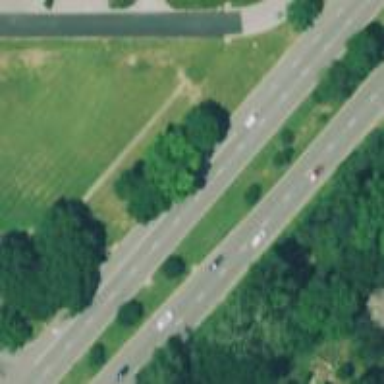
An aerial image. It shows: This image shows trunk highway that functions as expressway.